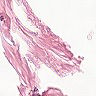
Metastatic tissue present: no